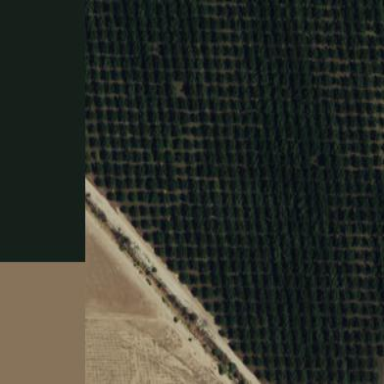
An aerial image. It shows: Orchard.